Chest X-ray:
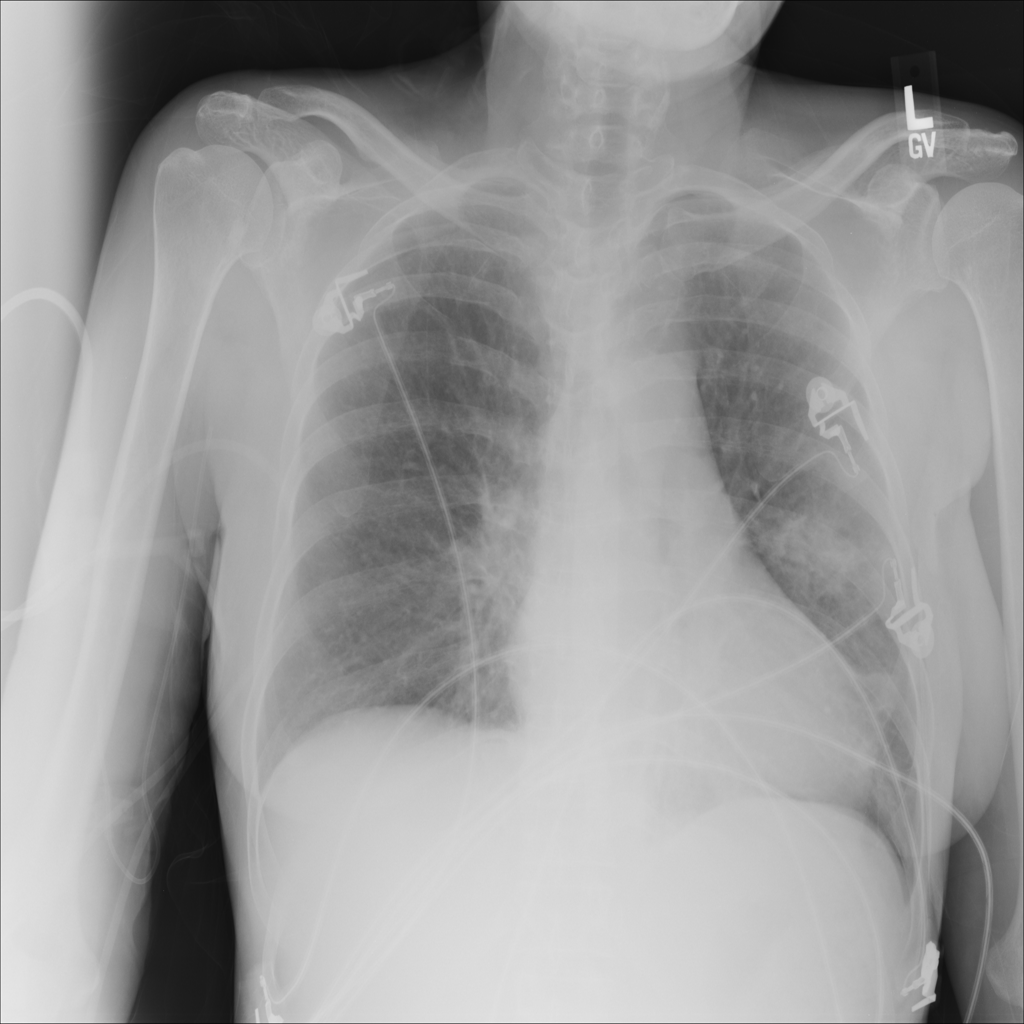
Findings: Mass
No abnormal finding: no